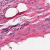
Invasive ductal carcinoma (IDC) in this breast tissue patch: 0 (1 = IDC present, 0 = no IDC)